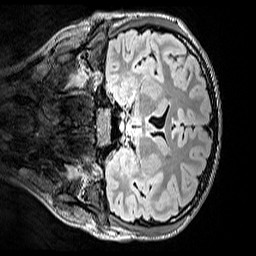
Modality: FLAIR
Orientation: coronal
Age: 12
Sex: male
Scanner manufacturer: siemens
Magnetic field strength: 3 T
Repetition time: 5 s
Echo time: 0.388 s